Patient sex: M
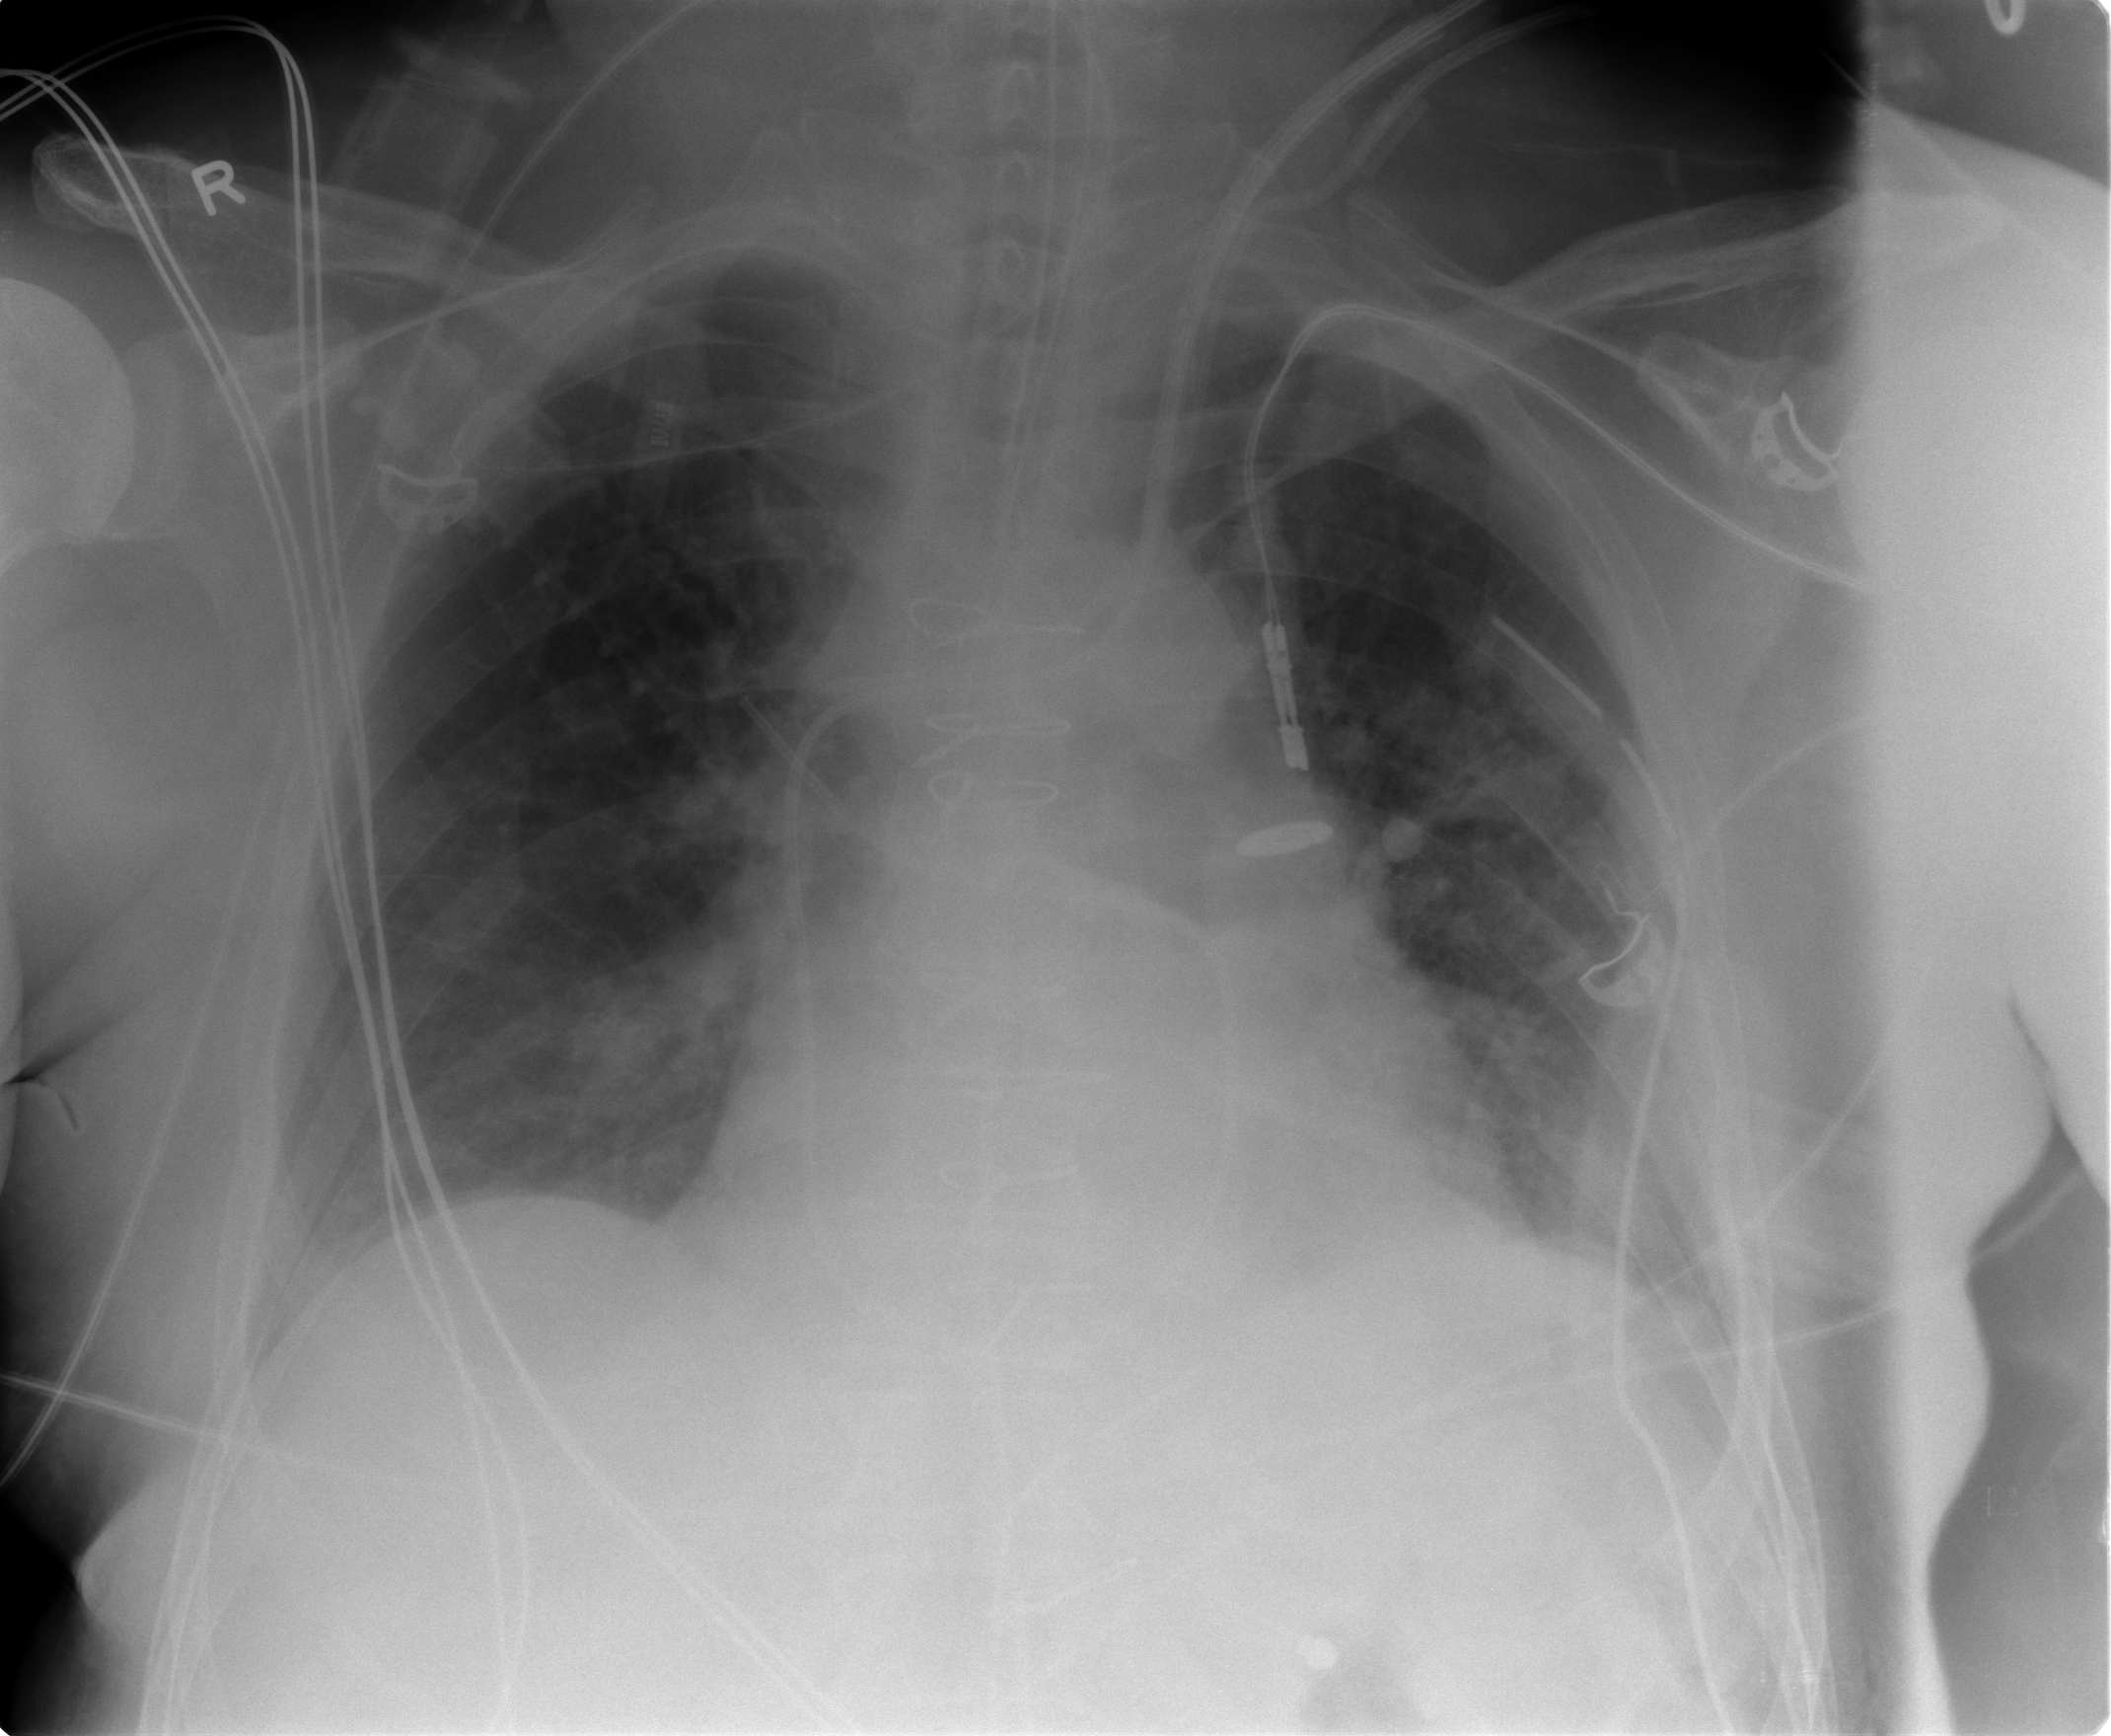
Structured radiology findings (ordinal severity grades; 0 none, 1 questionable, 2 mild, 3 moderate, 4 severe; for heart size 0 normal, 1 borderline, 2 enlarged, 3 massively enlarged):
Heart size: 2
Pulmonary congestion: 2
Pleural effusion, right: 0
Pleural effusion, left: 0
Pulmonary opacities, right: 2
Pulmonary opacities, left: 2
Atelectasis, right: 2
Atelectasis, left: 2